Interaction volume radius: 5 \u00c5
Interaction volume height: 15 \u00c5
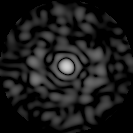
Disorder parameter: 0.8095